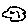
Label: cloud